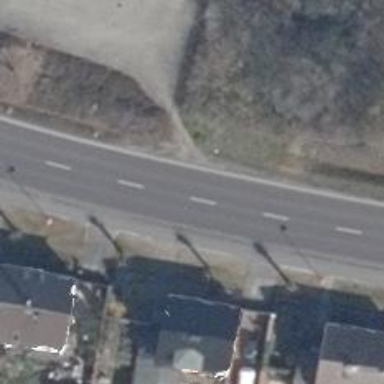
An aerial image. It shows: Primary road with asphalt surface.